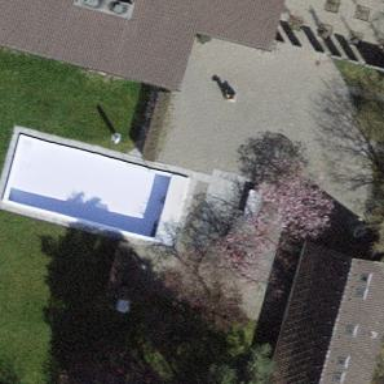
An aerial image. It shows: Swimming pool located in leisure land.